Question: I am using Amchart for data representation for Speed v/s time/latlong. I need x-axis value on click event on the chart div. I have tried it with lots efforts but failed to get the correct x-axis value on click on the chart.
I am getting the amchart x-axis value using category axis as below:
'''
document.getElementById('chartdiv').addEventListener('click', function(e) {
var ss = chart.categoryAxis.xToIndex(e.x);
var vall = chart.categoryAxis.data[ss].category;
alert(vall);
});
'''
Mismatch the x-axis-value and alert value onclick the chart as:

My Efforts as <URL>
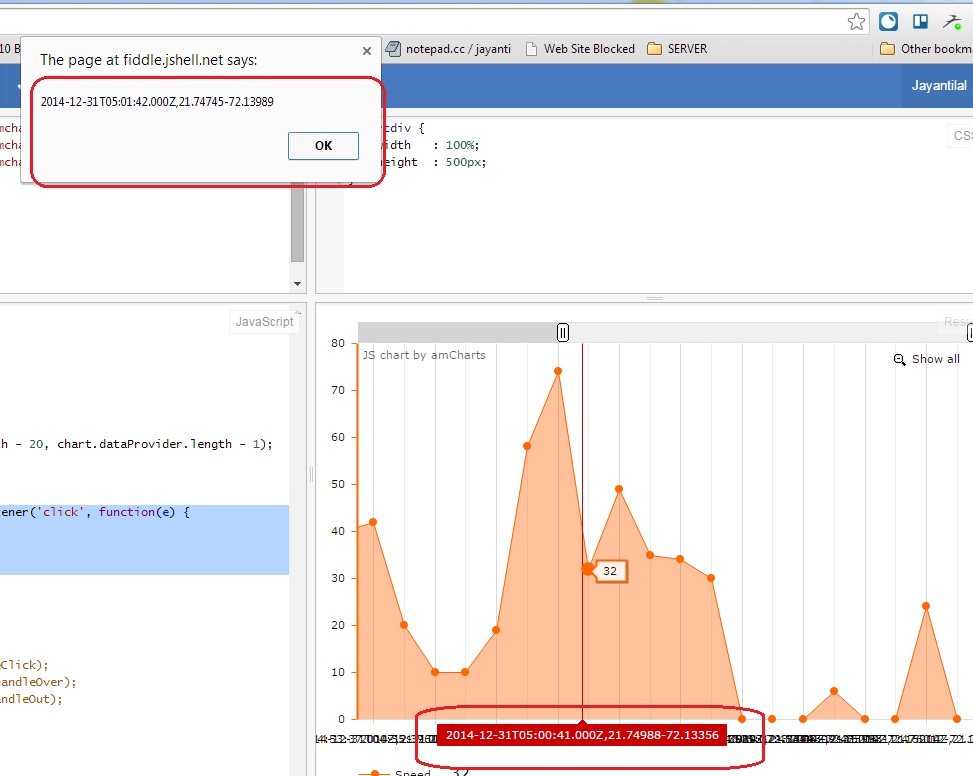
Answer: I have solved the issue with amchart support team help that my mistake to pass index of category axis instead of its value as
var ss = chart.categoryAxis.index;
Thanks all for support.